Question: I may be doing a very dumb mistake somewhere, and this question may seem really silly, but, i can't figure out the reason why this is happening.
I have a HomeActivity with an ImageView and when I click on it, i need to go to a DummyActivity(created for purpose of testing). The DummyActivity has a textview with text, "this is a dummy page". But, the screen just doesn't display anything.
I am a newbie with Android Studio, but, i guess it doesn't relate to it.
Here is my code:
ImageView onClick in HomeActivity:
'''
mImageView1 = (ImageView) findViewById(R.id.imageview_1);
mImageView1.setOnClickListener(new View.OnClickListener() {
@Override
public void onClick(View v) {
Log.d("HomeActivity", "ImageView 1 Clicked");
//startActivity(new Intent(HomeActivity.this, MainActivity.class));
startActivity(new Intent(HomeActivity.this, DummyActivity.class));
}
});
'''
DummyActivity onCreate():
'''
public class DummyActivity extends AppCompatActivity{
@Override
public void onCreate(Bundle savedInstanceState, PersistableBundle persistentState) {
super.onCreate(savedInstanceState, persistentState);
setContentView(R.layout.activity_dummy);
}
}
'''
activity_dummy.xml
'''
<?xml version="1.0" encoding="utf-8"?>
<LinearLayout xmlns:android="http://schemas.android.com/apk/res/android"
android:layout_width="match_parent"
android:layout_height="match_parent"
android:orientation="vertical">
<TextView
android:id="@+id/textView"
android:layout_width="wrap_content"
android:layout_height="wrap_content"
android:text="This is a dummy page"
android:textAppearance="?android:attr/textAppearanceLarge" />
</LinearLayout>
'''
AndroidManifest.xml
'''
<activity
android:name=".DummyActivity"
android:label="DummyActivity"></activity>
'''
The logcat displays, "ImageView 1 Clicked", but nothing after that. No errors, nothing. What am i doing wrong here?
Update: Changed backgroundColor for LinearLayout and textColor for the TextView, but the changes are not reflecting. The preview in Android Studio is showing the layout just fine, but, the screen on device is just blank as before, with black background.

Not sure why?
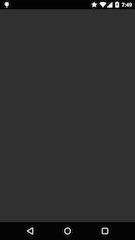
Answer: You have overriden wrong 'onCreate()' method. Use this one instead:
'''
public class DummyActivity extends AppCompatActivity{
@Override
public void onCreate(Bundle savedInstanceState) {
super.onCreate(savedInstanceState, persistentState);
setContentView(R.layout.activity_dummy);
}
}
'''